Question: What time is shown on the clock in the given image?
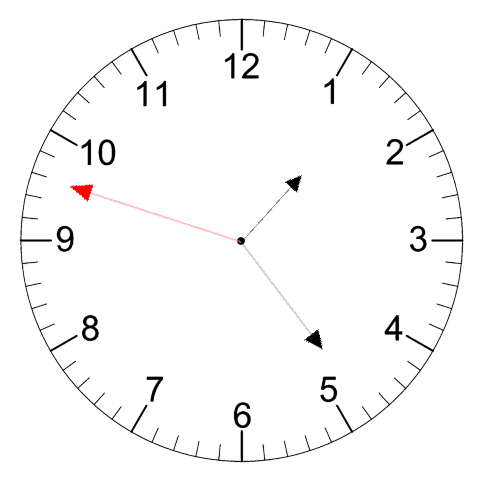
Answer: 01:23:48